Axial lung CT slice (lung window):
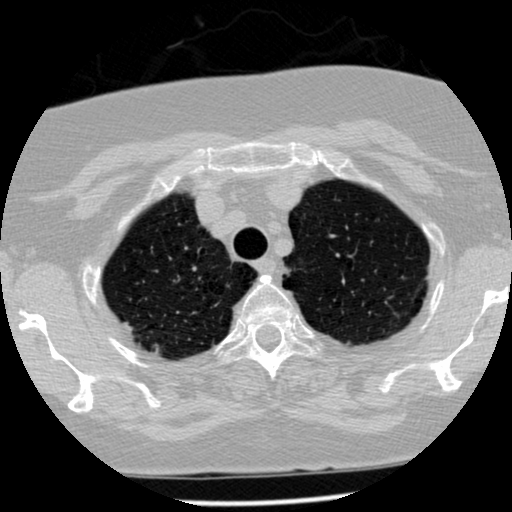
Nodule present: no